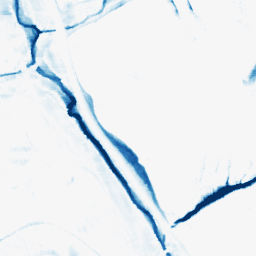
Category: morphological
Decomposition family: morphological_rect
Decomposition parameters: operation: closing
width: 20
height: 10
Upsampling method: sinc_hamming
Upsampling parameters: scale: 2
kernel_size: 16
Upsampling scale: 2